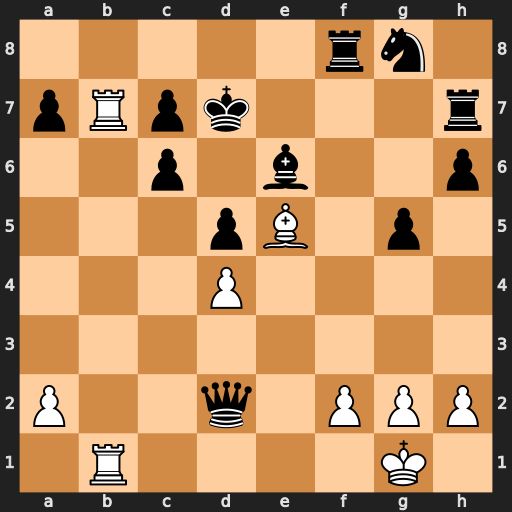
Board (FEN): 5rn1/pRpk3r/2p1b2p/3pB1p1/3P4/8/P2q1PPP/1R4K1
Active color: w
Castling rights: -
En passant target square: -
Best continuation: Rxc7+ Ke8 Rb8+ Bc8 Rbxc8#